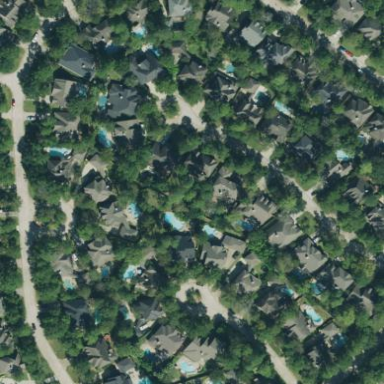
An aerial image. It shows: Residential area within neighborhood.